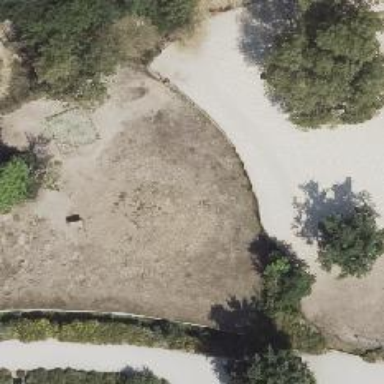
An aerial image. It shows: Fence in sandy area.